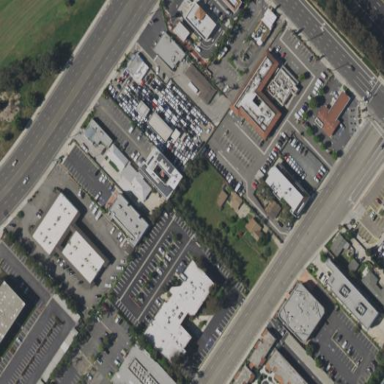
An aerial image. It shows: Retail area.